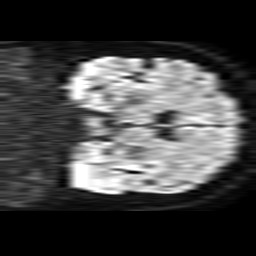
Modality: TRACE
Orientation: coronal
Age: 58
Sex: male
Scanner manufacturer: philips
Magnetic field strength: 1.5 T
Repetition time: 3.538 s
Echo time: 0.09411 s